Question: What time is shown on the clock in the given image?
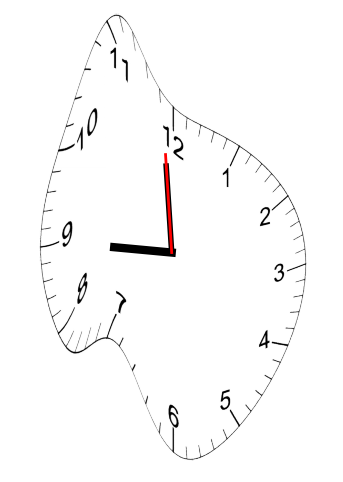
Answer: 08:58:59